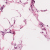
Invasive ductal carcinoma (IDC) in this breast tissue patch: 1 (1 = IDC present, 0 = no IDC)